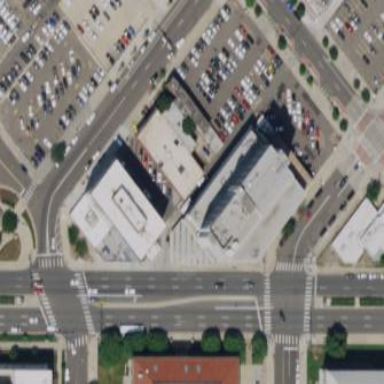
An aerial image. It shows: Commercial building with grey roof.